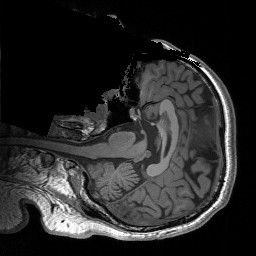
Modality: T1w
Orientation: axial